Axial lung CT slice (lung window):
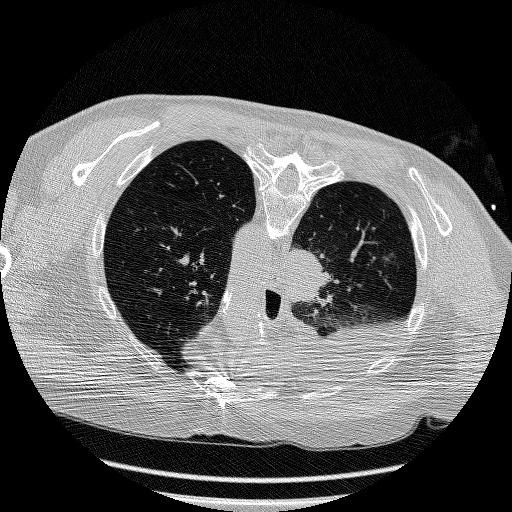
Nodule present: no